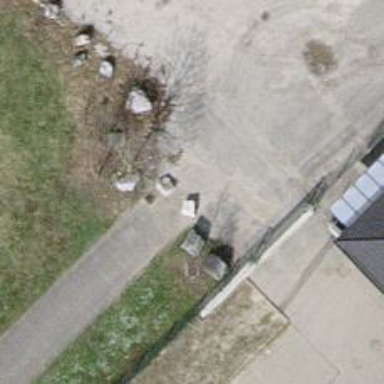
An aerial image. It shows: Block barrier.